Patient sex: F
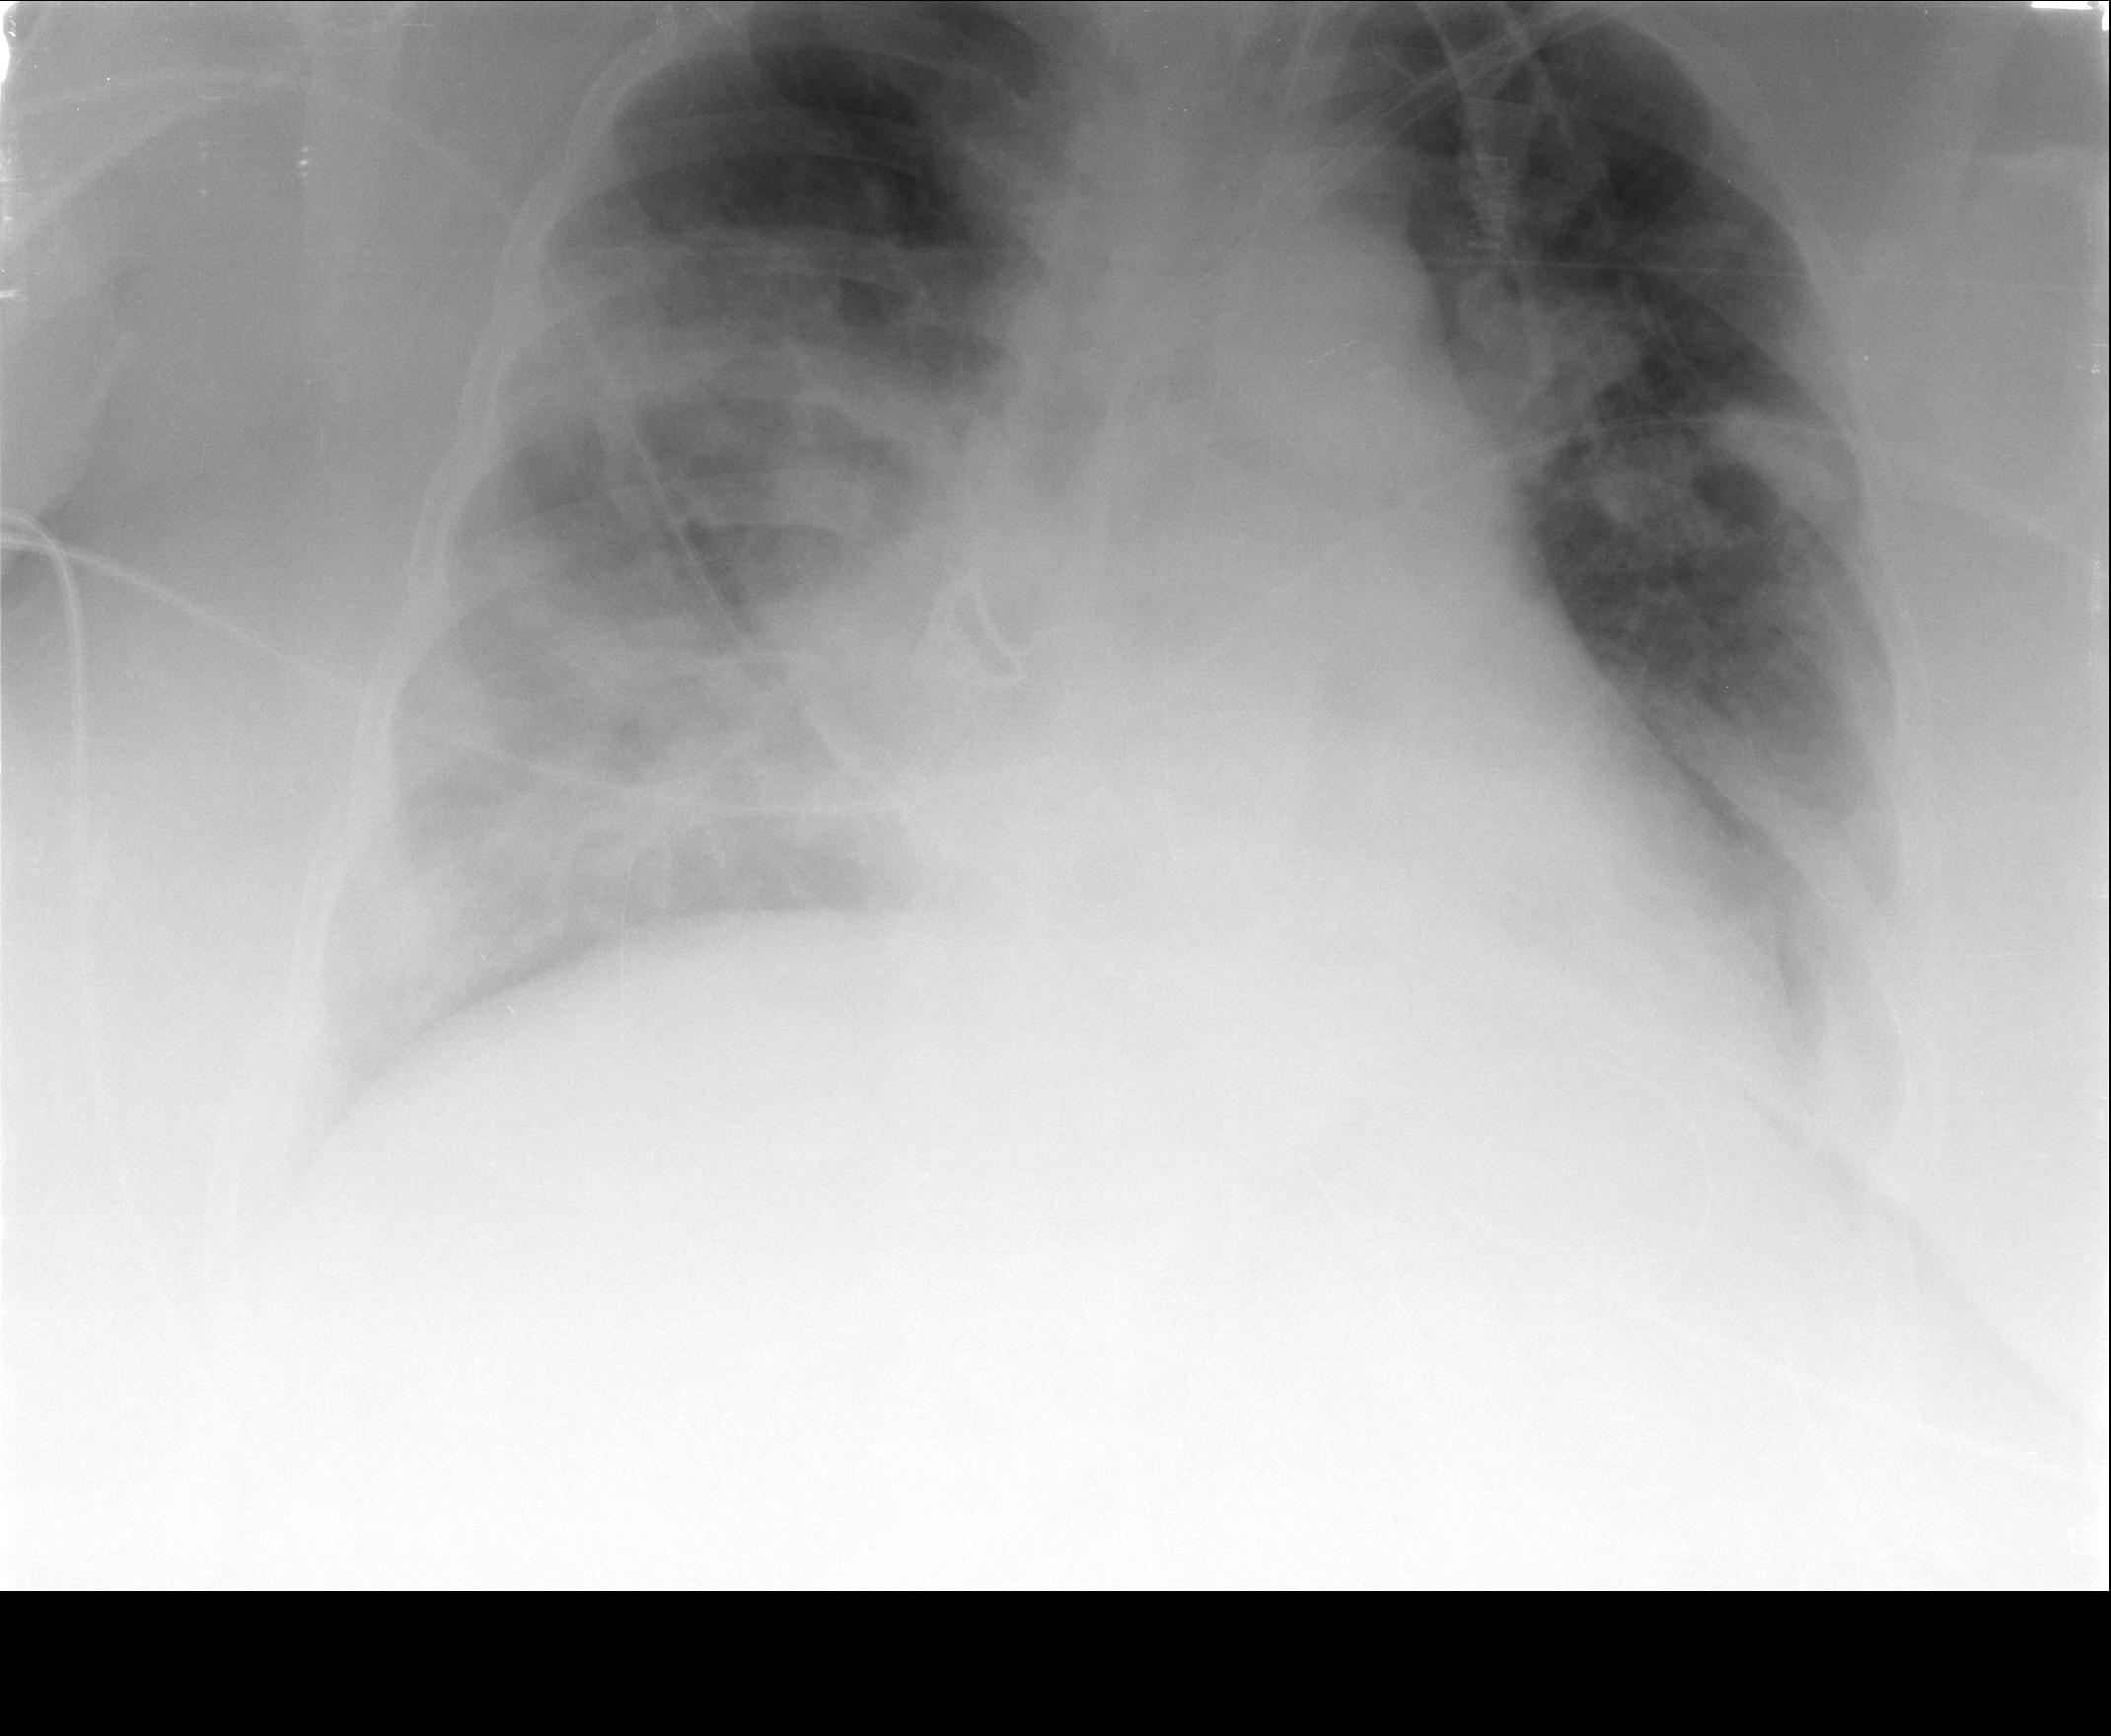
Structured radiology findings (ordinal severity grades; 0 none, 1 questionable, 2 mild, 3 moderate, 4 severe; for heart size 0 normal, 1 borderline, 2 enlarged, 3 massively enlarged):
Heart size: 2
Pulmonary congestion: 2
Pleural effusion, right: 0
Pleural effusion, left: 2
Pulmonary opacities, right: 3
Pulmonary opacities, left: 0
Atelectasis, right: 2
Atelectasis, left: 2